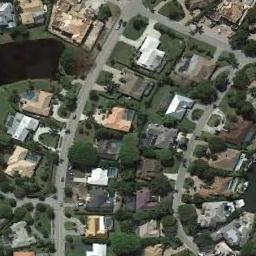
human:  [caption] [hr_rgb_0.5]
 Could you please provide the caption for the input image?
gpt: A dense residential area has a lake, A lot of greenery and lots of houses neatly arranged .

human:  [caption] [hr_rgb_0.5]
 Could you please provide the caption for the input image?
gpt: The dense residential is next to the road and some trees .

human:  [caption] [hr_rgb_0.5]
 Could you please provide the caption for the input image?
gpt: The houses are many and crowded .

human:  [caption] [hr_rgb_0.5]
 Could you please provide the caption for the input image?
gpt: There are many roads and neatly arranged houses and trees and large lawns in densely populated areas .

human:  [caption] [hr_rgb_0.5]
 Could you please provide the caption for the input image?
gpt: There are orange buildings with green trees around on a dense residential area .